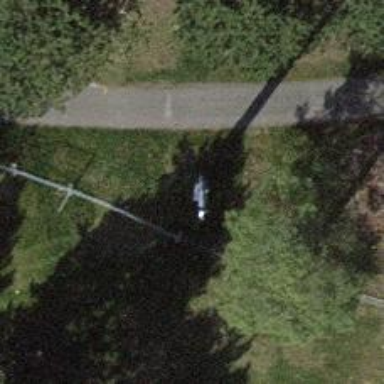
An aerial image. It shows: Surveillance object is present in the image.